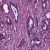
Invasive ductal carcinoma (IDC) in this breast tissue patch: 1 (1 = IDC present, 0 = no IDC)